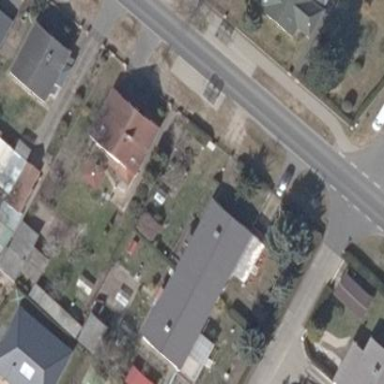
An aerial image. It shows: Semi-detached house with gabled roof.